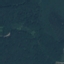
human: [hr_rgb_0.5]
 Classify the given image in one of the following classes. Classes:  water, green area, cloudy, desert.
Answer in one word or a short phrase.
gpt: green area